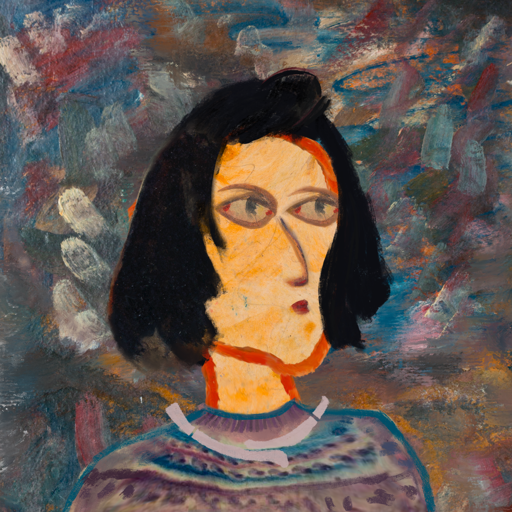
Background: Boggyland, Head And Neck Side: Experience, Face Side: GypsyMother, Bust: HillGirl, Hair Side: Mosgoul, Head Accessory: Blank, Second Necklace: Blank, Necklace: Hypocrite_2, Baby: Blank